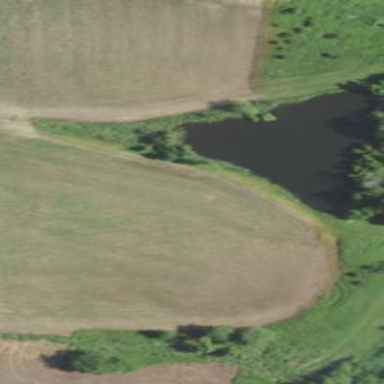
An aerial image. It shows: Pond with natural water.